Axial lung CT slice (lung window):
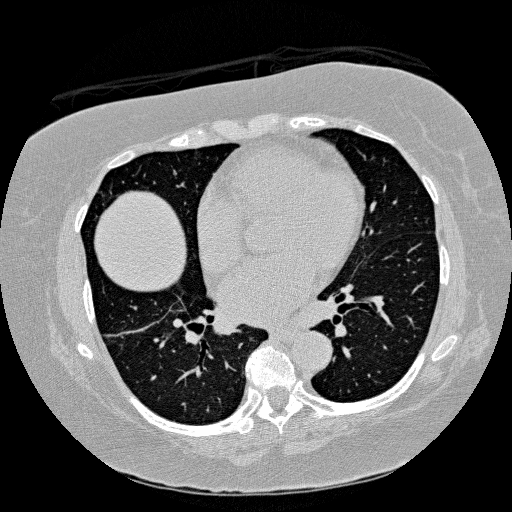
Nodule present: no